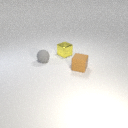
small brown rubber cube in front of small yellow metal cube